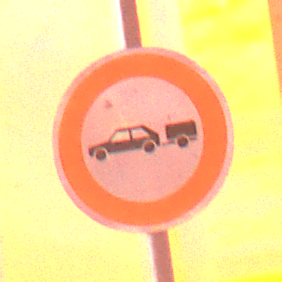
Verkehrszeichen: VerbotPersonenkraftwagenMitAnhaenger
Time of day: Night
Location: Outdoor (Urban)
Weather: Overcast
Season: Winter
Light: Artificial